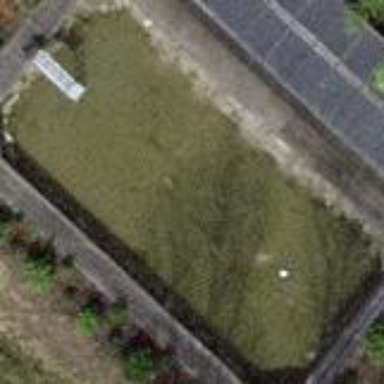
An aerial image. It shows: Swimming pool located in leisure land.